八年级 · 度量几何学
如图, 公路 $A C 、 B C$ 互相垂直, 公路 $A B$ 的中点 $M$ 与点 $C$ 被湖隔开,若测得 $A B$ 的长为 $4.8 \mathrm{~km}$, 则 $M 、 C$ 两点间的距离为 $(\quad)$

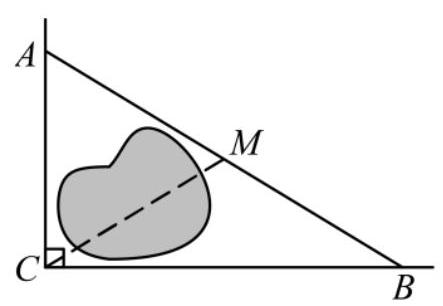
A. $2.4 \mathrm{~km}$
B. $3.6 \mathrm{~km}$
C. $4.2 \mathrm{~km}$
D. $4.8 \mathrm{~km}$
答案: A